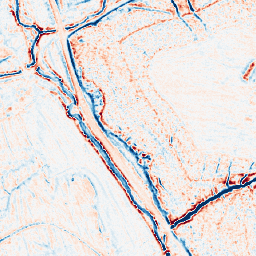
Category: edge_preserving
Decomposition family: bilateral
Decomposition parameters: d: 9
sigma_color: 75
sigma_space: 150
Upsampling method: nearest
Upsampling parameters: scale: 2
Upsampling scale: 2